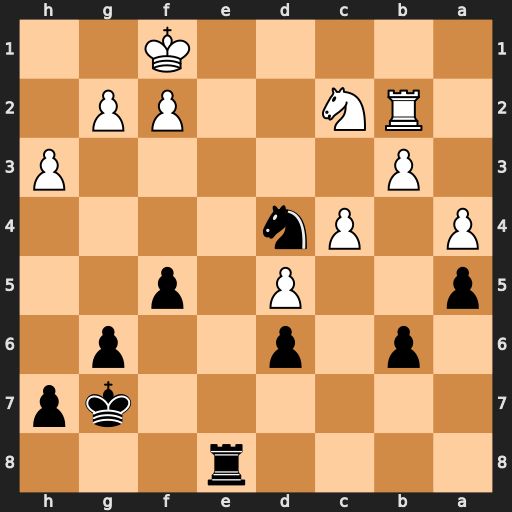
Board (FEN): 4r3/6kp/1p1p2p1/p2P1p2/P1Pn4/1P5P/1RN2PP1/5K2
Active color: b
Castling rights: -
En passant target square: -
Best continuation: Re2 Nxd4 Rxb2